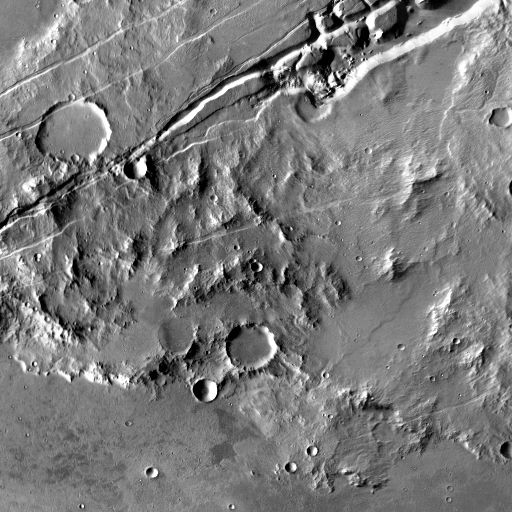
Crater classes present: Background, Other, Buried